Aerial crown-view tile of a tropical tree (Barro Colorado Island, Panama), acquired 20250414:
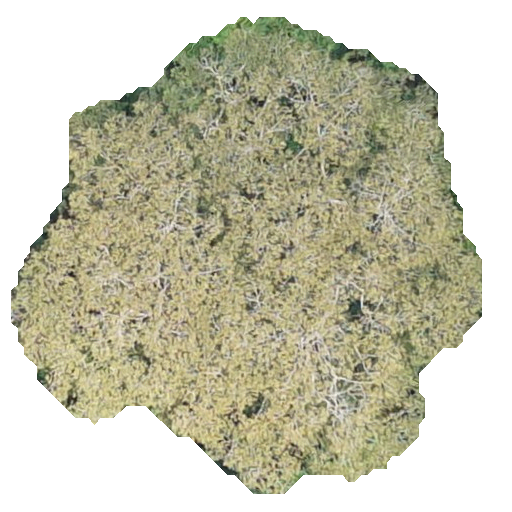
Species: Dipteryx oleifera
GBIF accepted scientific name: Dipteryx oleifera
Crown area: 231.759 m²